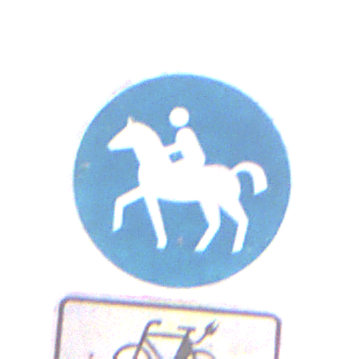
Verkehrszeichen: Reitweg
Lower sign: EinspurigeFahrzeugeFrei6
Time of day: SunriseSunset
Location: Outdoor (Nature)
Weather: PartlyCloudy
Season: NotSpecified
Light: Natural